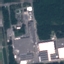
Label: Industrial